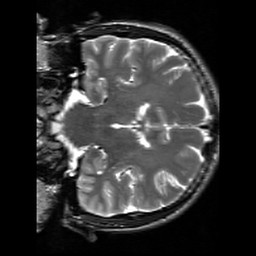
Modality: T2w
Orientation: coronal
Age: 18
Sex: male
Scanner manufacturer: siemens
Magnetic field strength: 3 T
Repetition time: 7 s
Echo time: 0.09 s